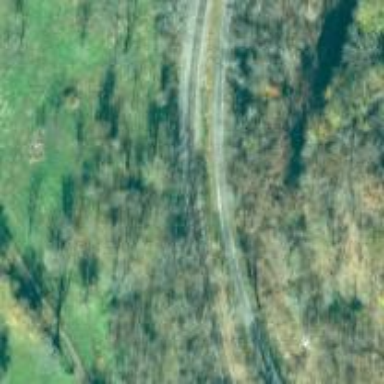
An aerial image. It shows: Railway track.